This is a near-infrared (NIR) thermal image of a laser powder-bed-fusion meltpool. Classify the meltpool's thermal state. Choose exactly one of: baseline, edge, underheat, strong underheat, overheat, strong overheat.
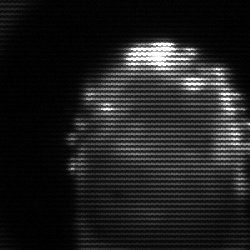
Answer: baseline